Aerial crown-view tile of a tropical tree (Barro Colorado Island, Panama), acquired 20250915:
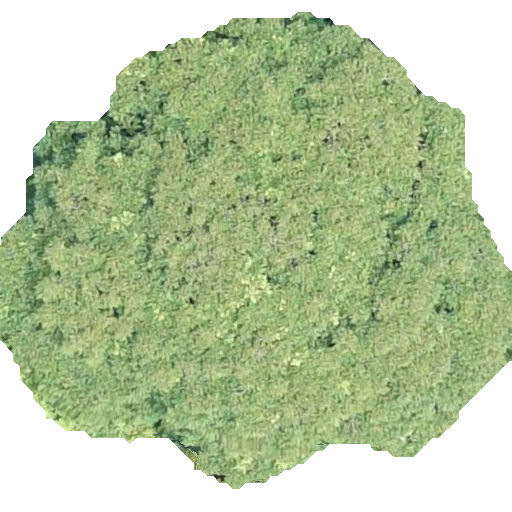
Species: Dipteryx oleifera
GBIF accepted scientific name: Dipteryx oleifera
Crown area: 259.146 m²